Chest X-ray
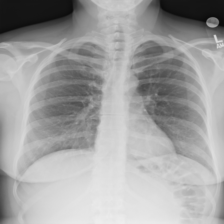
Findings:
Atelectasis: negative
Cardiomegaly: negative
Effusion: negative
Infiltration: negative
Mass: negative
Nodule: negative
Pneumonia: negative
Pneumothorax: negative
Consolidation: negative
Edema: negative
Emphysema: negative
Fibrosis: negative
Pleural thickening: negative
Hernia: negative